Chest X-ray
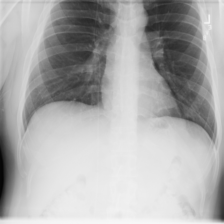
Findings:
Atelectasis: negative
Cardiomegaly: negative
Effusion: negative
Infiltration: negative
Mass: negative
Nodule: negative
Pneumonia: negative
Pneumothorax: negative
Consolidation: negative
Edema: negative
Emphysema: negative
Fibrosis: negative
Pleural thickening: negative
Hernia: negative